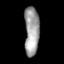
Tissue: skin
Cell type: Fibroblasts
Senescence score: 0.7754
Nuclear area (px): 706
Mean DAPI intensity: 158.282